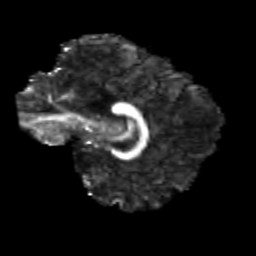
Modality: FA
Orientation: sagittal
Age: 23
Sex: male
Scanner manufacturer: siemens
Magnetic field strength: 3 T
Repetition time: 3.5 s
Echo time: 0.113 s